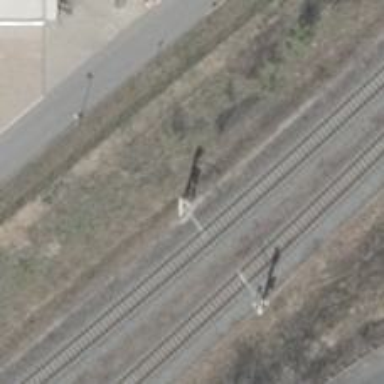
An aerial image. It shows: Railway milestone with catenary mast.